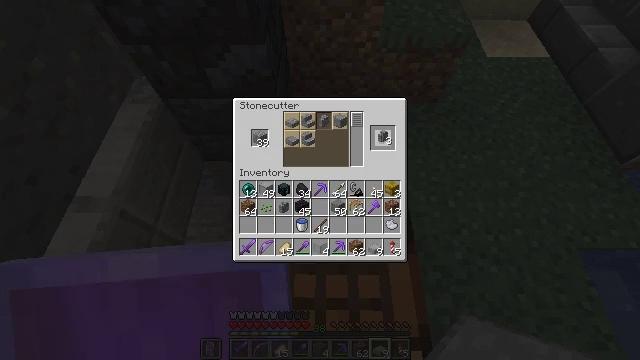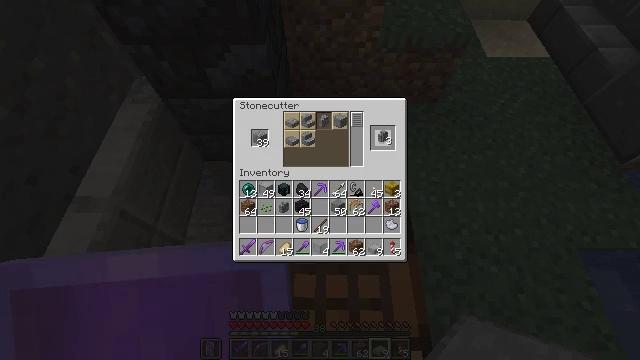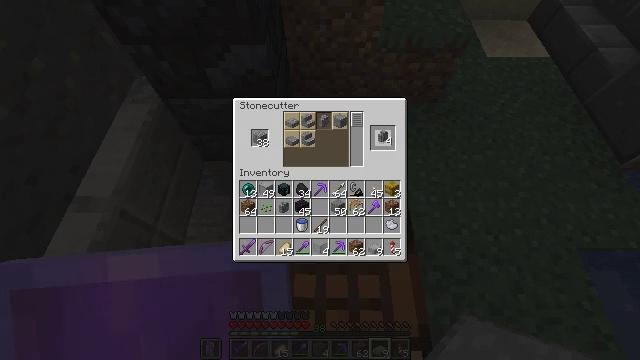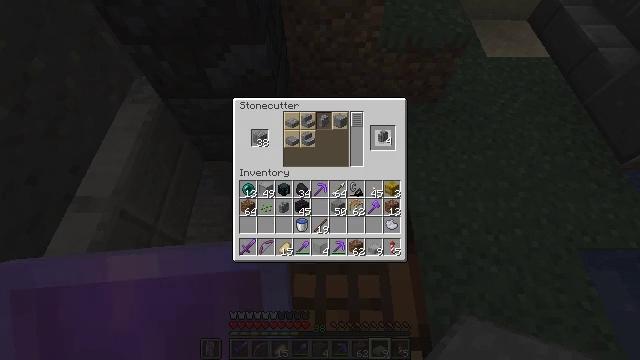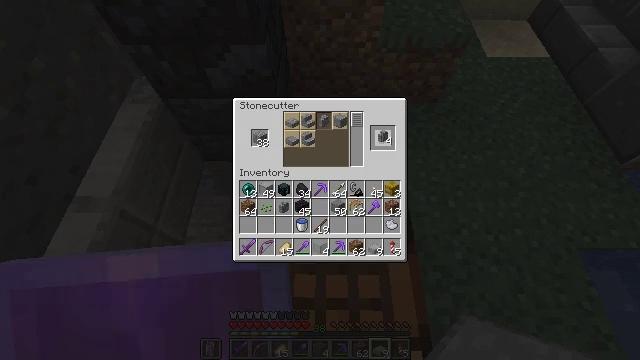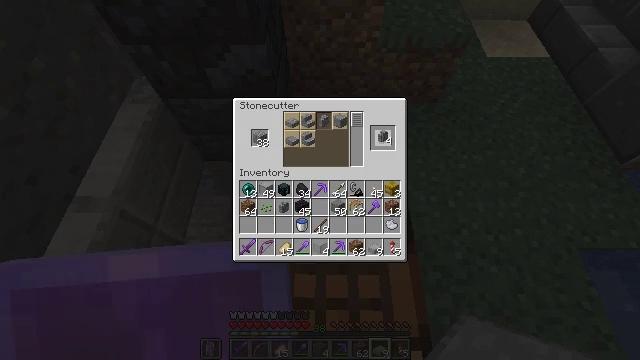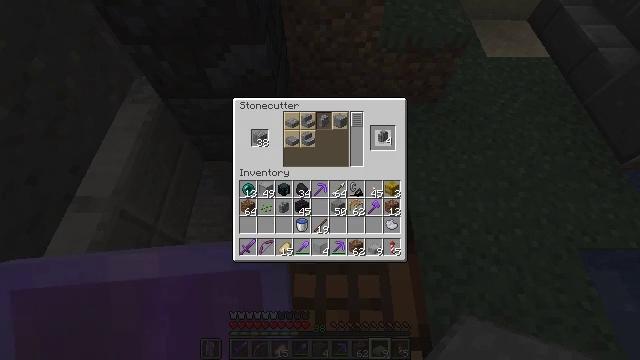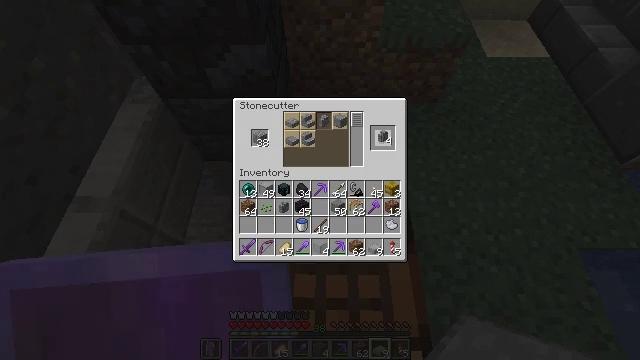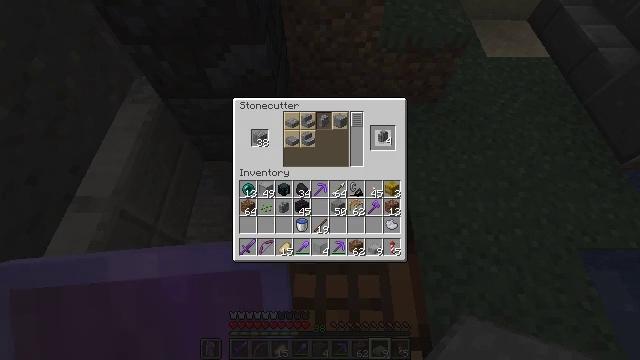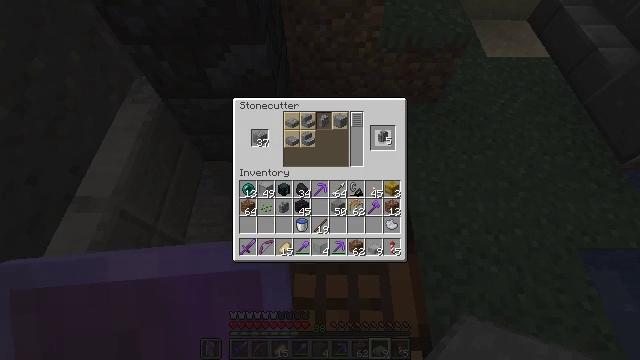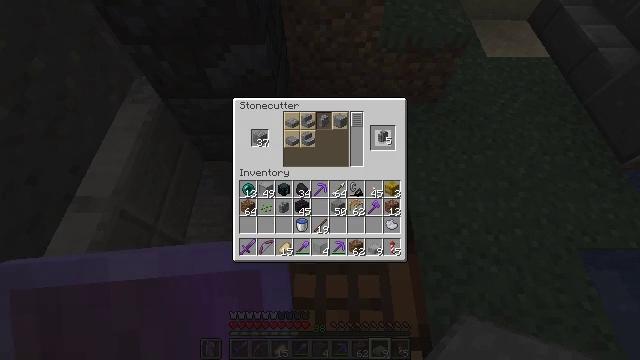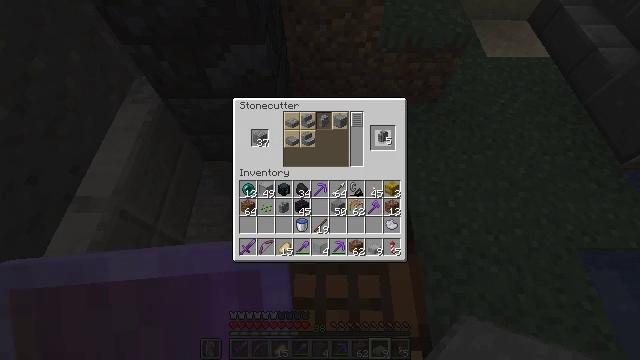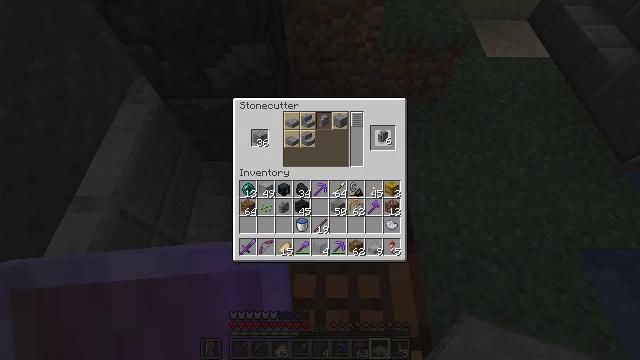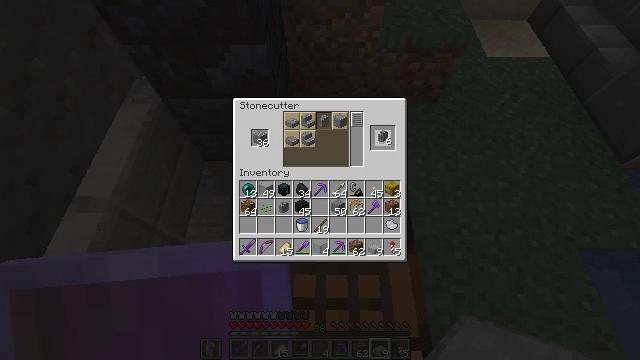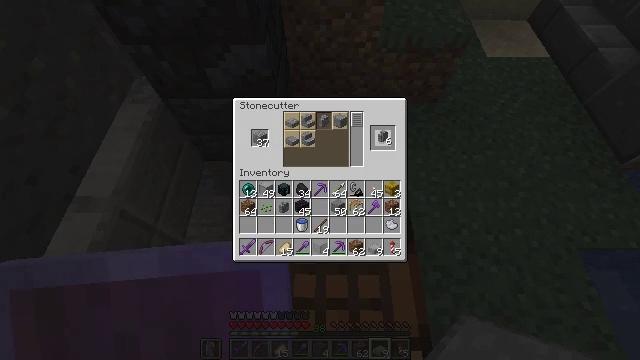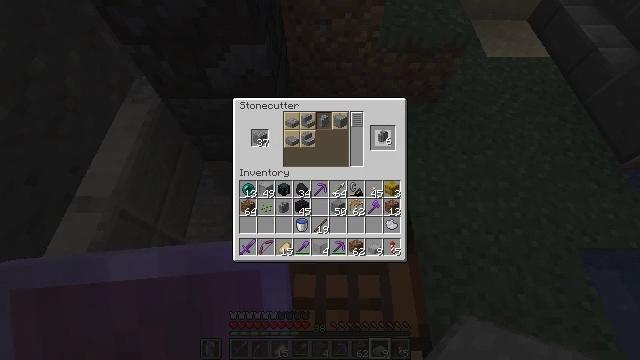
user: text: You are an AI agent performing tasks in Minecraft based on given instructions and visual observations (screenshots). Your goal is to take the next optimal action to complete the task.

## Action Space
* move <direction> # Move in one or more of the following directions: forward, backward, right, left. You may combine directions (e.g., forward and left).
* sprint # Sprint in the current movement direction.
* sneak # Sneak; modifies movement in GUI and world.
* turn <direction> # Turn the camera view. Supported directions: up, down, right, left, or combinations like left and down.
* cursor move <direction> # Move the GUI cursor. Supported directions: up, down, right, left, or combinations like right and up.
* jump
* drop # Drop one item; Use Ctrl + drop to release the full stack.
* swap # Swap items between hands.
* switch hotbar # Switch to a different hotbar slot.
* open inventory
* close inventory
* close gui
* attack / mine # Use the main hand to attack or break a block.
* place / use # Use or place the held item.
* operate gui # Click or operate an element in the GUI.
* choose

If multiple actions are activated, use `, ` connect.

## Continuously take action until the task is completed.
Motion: motion action
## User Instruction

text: craft item andesite wall
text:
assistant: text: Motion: attack / mine
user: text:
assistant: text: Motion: no_op
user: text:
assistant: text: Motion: attack / mine
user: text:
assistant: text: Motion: attack / mine
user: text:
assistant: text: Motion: attack / mine
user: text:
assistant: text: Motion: attack / mine
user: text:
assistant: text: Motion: attack / mine
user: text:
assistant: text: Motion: attack / mine
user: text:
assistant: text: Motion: no_op
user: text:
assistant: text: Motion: attack / mine
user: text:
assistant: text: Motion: attack / mine
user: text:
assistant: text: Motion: no_op
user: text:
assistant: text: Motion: attack / mine
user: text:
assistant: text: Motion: attack / mine
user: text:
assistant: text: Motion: attack / mine
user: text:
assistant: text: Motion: no_op
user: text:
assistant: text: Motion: no_op
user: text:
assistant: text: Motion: no_op
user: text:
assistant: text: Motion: no_op
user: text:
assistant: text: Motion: no_op
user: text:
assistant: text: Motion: no_op
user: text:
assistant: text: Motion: no_op
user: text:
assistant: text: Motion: no_op
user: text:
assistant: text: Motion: no_op
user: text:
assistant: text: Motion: no_op
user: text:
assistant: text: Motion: no_op
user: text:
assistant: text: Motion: no_op
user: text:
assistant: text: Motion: no_op
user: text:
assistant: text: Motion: attack / mine
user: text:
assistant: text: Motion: attack / mine